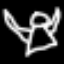
Label: angel